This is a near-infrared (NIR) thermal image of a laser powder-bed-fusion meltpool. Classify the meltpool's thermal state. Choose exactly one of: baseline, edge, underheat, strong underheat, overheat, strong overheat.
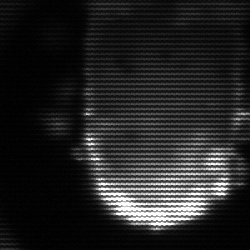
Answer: baseline